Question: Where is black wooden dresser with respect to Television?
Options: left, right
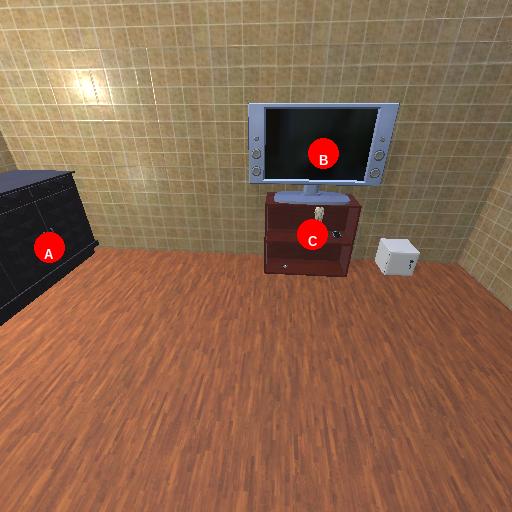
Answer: left